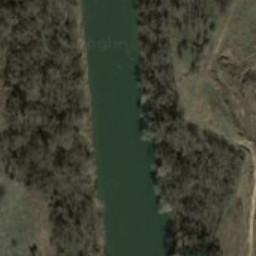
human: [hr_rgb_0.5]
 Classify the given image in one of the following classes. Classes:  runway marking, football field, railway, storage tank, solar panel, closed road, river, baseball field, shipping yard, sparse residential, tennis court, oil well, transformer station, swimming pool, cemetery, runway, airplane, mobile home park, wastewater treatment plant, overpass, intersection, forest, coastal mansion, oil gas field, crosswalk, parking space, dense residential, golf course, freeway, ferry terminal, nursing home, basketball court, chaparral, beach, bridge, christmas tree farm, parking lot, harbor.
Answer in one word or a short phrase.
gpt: river